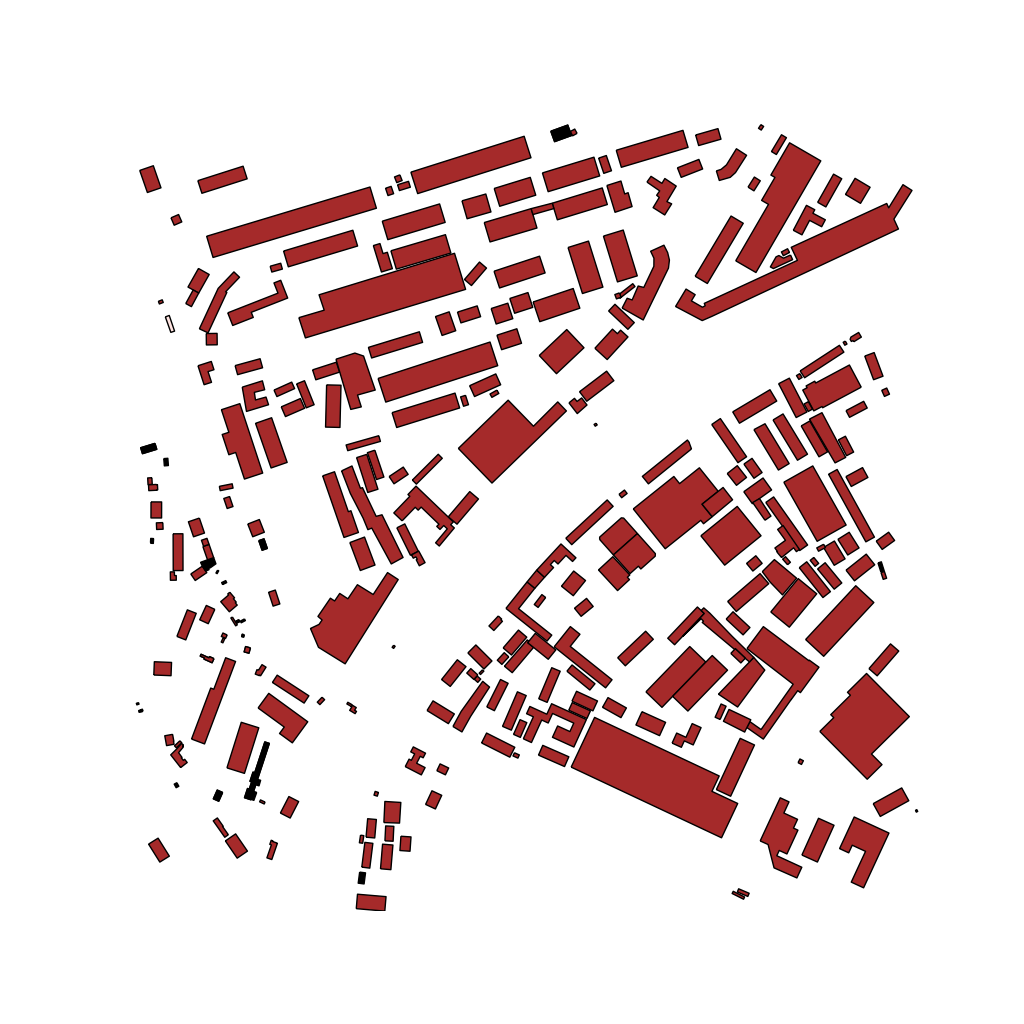
Tags: overhead vector_map, industrial, recreation, residential, transport, modern, individual_rise, low_rise, density_1, Building, Facility, Gas, 1.0 km²